Question: Is there any way of showing a 1:1 diagonal line in Highcharts? I am looking for a line which X and Y values always match.
I know how to render a line in Highcharts using the renderer, however, I don't want an independent line but one that reacts to the chart resizing/zooming. A series with [(0,0),(1,1)] is not really an option (it would affect zooming).
Something like this except x and y axis might vary their value due to zooming.

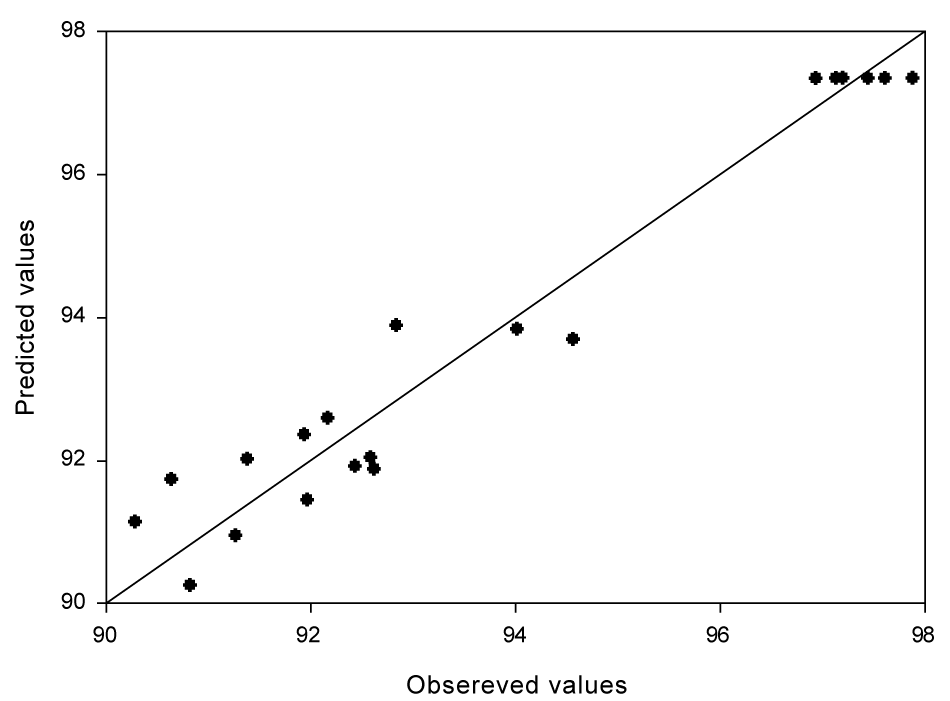
Answer: You can do it by detecting the 'setExtremes()' event on you axes, and fire a function to get the axis extremes and draw a line.
(or, in this case, I used the 'afterSetExtremes()' function)
In my example I did it by using a line series. I assume you can adapt it to use the renderer since you've already used the renderer to draw the line initially.
'''
function redrawLine(chart) {
var xExt = chart.xAxis[0].getExtremes();
var yExt = chart.yAxis[0].getExtremes();
chart.series[1].setData([
{'x':xExt.min,'y':yExt.min},
{'x':xExt.max,'y':yExt.max}
]);
}
'''
Example:
- <URL>
Of course, if your intent is to compare observed values to predicted values, then re-drawing the line when you zoom in is counter productive and misleading - the line should not move based on the zoom level - it should always be constant.